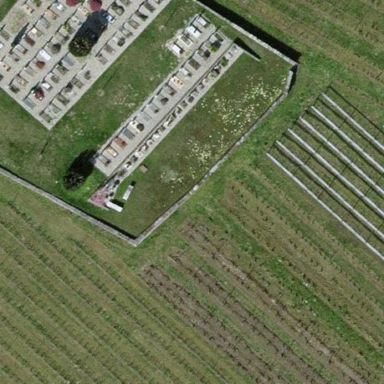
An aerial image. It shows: Cemetery.